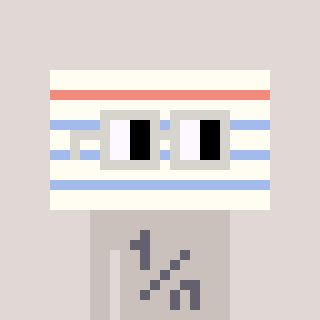
a pixel art character with square light gray glasses, a empty notebook page-shaped head and a foggrey-colored body on a warm background